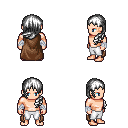
a pixel art fantasy rpg character, male body template, human, light skin, brown cape, white pants, white left-swept hairstyle, white cloth bandages, four views (front, back, left, right), 2x2 character sprite sheet, small pixel art, hard edges, no anti-aliasing